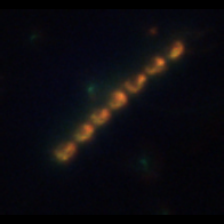
Taxon: Skeletonema
Group: Diatoms